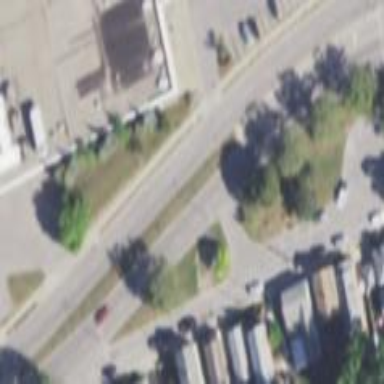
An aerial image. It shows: Kerb barrier.